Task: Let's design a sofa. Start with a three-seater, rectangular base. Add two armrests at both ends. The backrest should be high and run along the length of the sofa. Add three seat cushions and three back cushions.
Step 44:
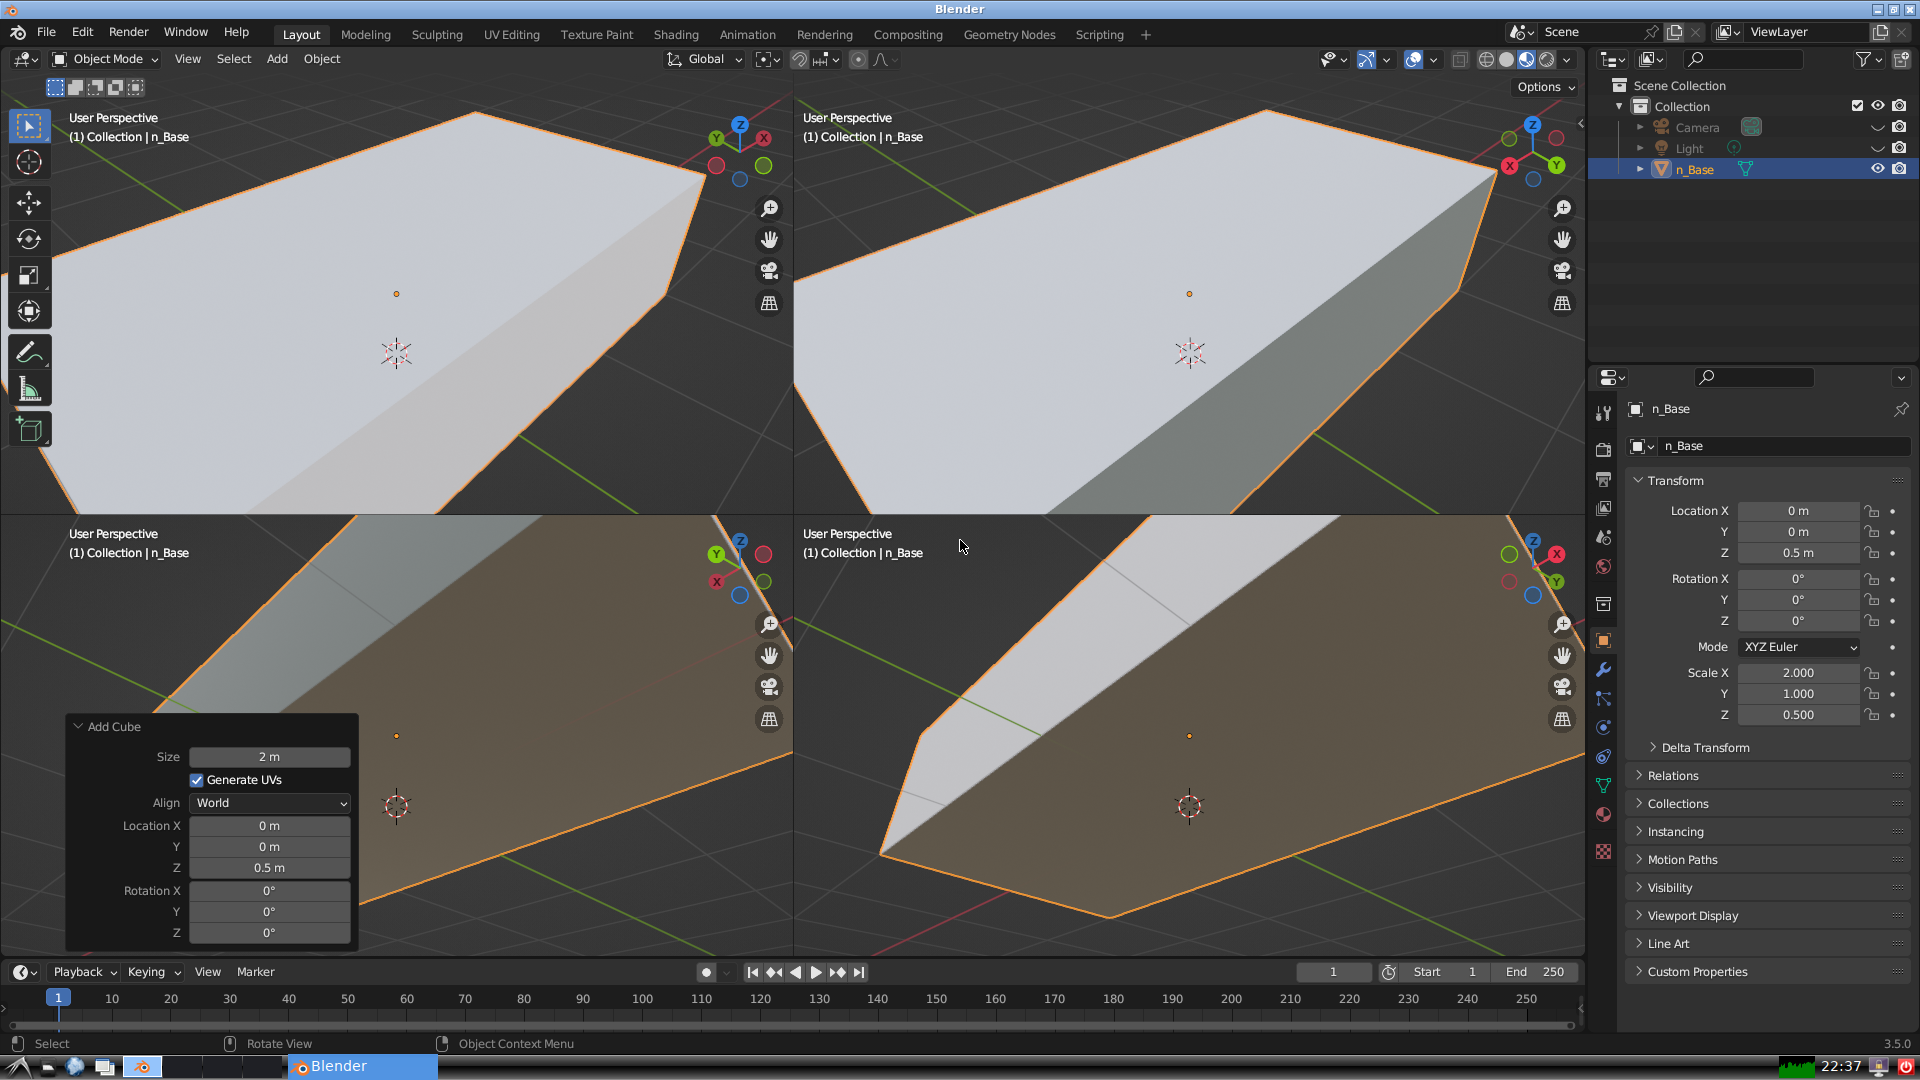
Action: {"key_press": ['Ctrl, Home']}